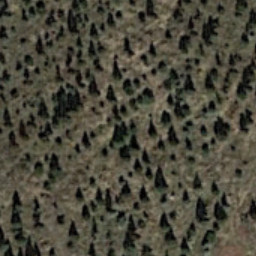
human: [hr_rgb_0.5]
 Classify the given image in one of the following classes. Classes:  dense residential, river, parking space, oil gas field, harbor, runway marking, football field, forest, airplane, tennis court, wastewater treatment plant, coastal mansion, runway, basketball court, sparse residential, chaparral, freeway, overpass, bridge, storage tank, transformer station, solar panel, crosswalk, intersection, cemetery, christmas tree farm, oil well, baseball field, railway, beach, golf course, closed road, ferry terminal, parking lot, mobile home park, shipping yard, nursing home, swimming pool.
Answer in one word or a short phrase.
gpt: christmas tree farm